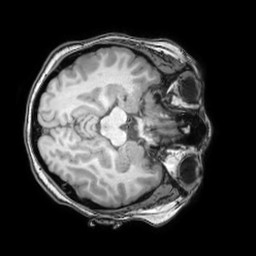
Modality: T1w
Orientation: axial
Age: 23
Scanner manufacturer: philips
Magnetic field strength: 3 T
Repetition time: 0.007 s
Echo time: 0.003501 s